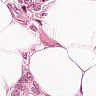
Metastatic tissue present: yes